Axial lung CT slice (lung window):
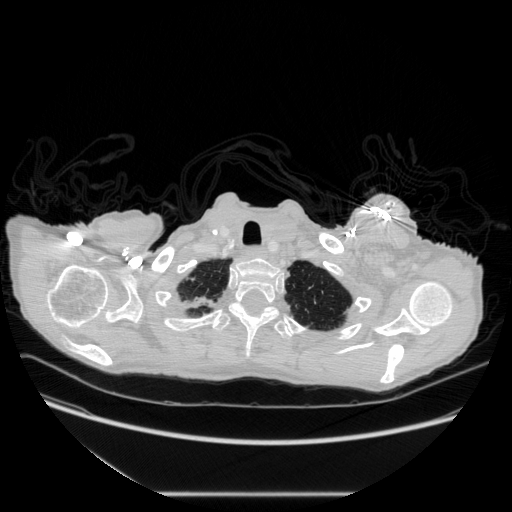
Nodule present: no